Question: I need to modify the focus-box's border color of TVirtualStringTree,
just like this pic:

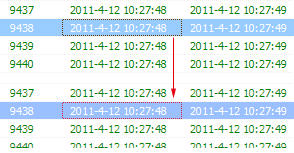
Answer: You can't control the color of the dotted focus rectangle. That's determined automatically by inverting the color of whatever it's drawn on. The OS provides -- and the tree control uses -- <URL>
If you're talking about the color of the whole node, then first check to make sure the 'toUseBlendedSelection' paint option is set the way you want it. It defaults off, but since it makes the selection rectangle look cool when dragging a box around items, you might have turned it on without realizing what it does to ordinary selected nodes, too.
If that's not it, then adjust one of the values in the tree control's 'Colors' property, probably either 'FocusedSelectionColor' or 'UnfocusedSelectionColor'. But please don't make such a change lightly; the user has chosen the selection color through the OS options, so you probably shouldn't change it. If you use a different color, make sure the text is still readable against whatever new color you select.